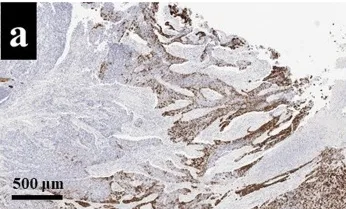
An immunohistochemical examination revealed that the tumor cells of primary ESCC were positive for CK14.
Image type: pathology (immunostaining)